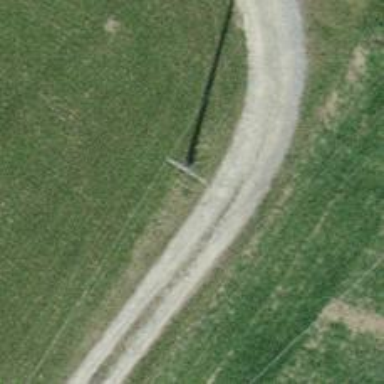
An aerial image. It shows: Concrete power pole.